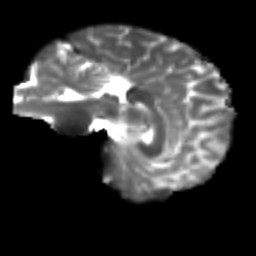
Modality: T2w
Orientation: sagittal
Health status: ill
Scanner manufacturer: siemens
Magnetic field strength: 3 T
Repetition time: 6.8 s
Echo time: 0.097 s